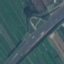
Land use / land cover class: Highway